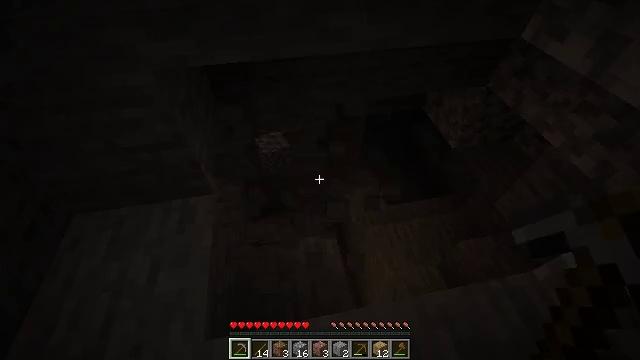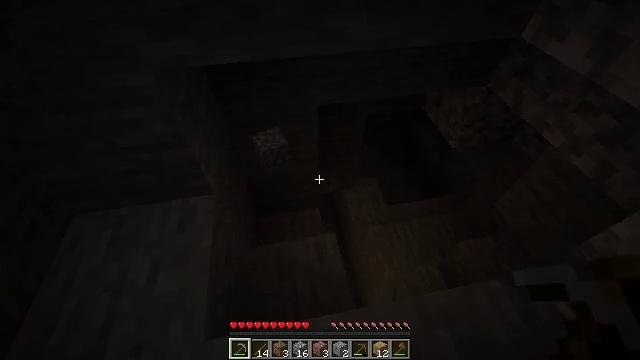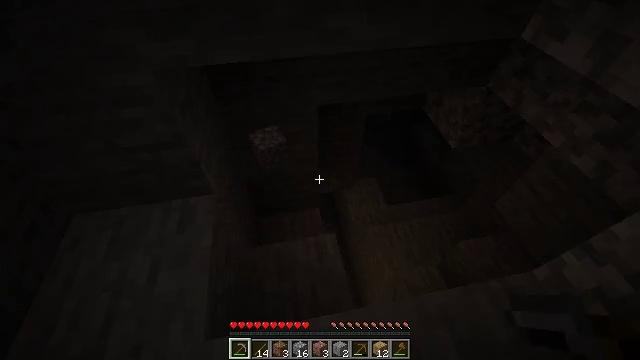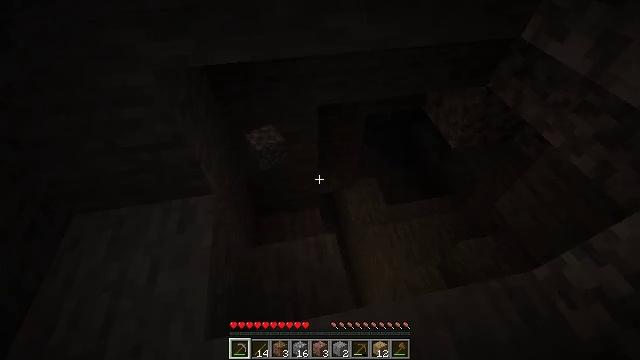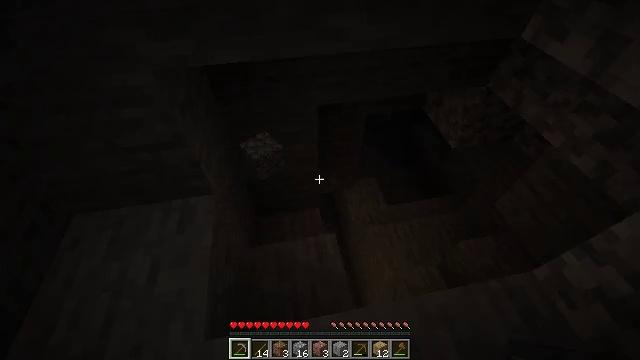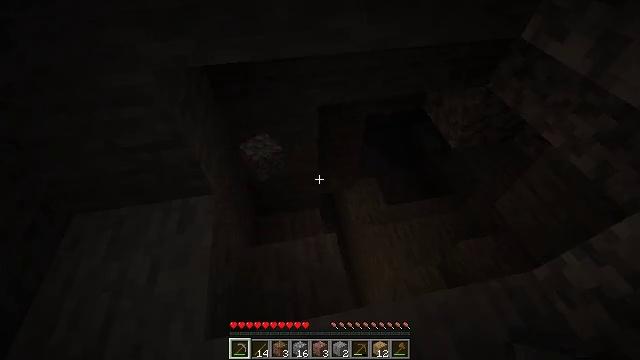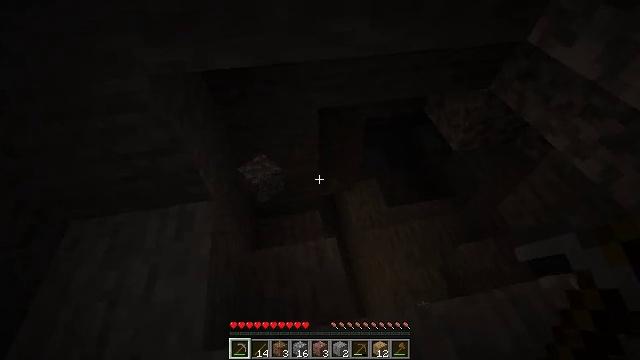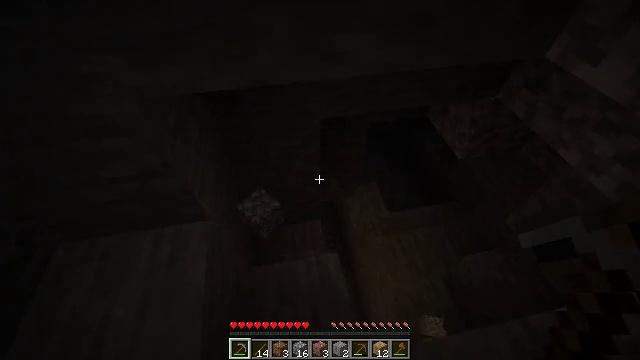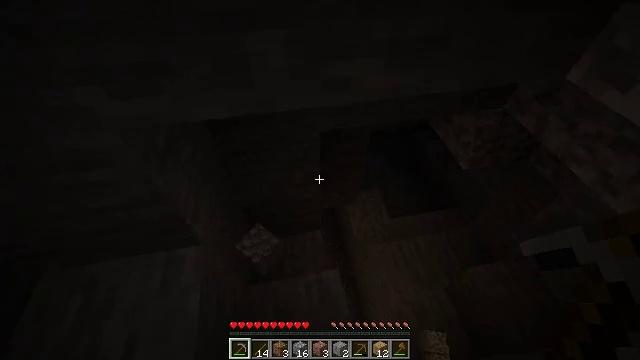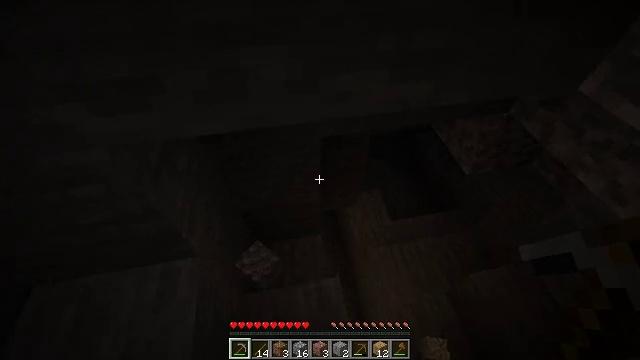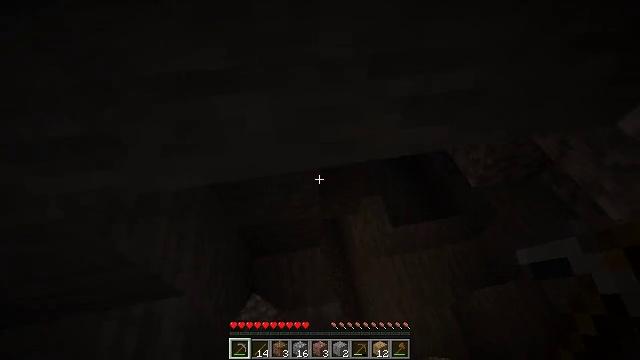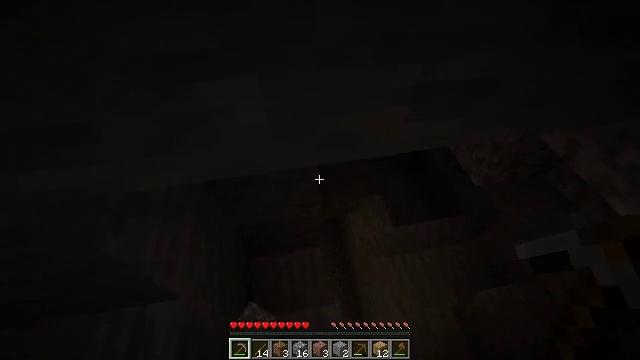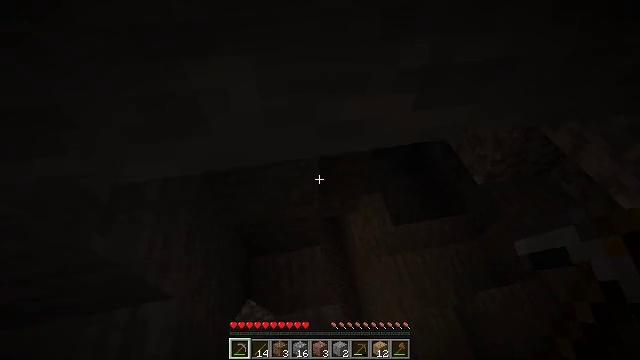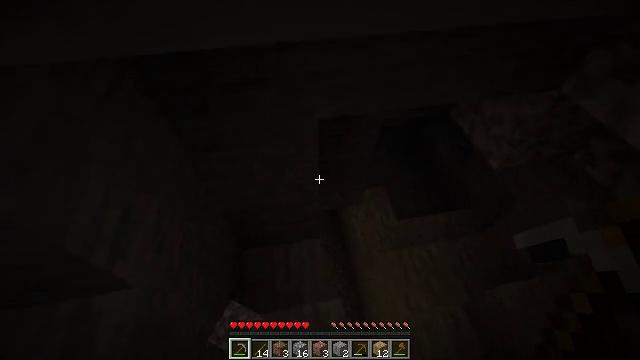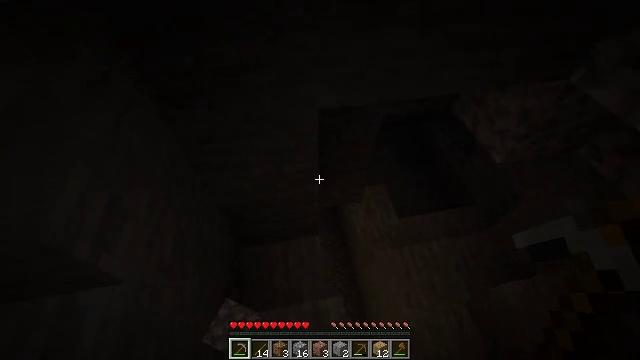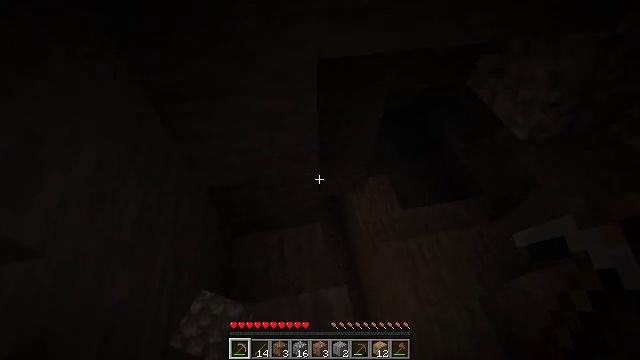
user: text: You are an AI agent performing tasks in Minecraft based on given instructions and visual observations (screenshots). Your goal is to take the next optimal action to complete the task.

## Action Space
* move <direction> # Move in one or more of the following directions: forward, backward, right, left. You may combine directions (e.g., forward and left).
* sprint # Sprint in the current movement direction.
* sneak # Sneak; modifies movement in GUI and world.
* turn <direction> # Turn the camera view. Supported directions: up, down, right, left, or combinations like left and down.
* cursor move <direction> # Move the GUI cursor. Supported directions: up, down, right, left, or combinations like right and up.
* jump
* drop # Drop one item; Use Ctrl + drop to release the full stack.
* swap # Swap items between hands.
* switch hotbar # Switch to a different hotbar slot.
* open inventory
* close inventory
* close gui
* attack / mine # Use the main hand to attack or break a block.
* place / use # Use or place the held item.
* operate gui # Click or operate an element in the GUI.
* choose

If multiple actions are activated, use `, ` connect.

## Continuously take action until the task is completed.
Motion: motion action
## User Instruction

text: Attack the oak planks to recycle it.
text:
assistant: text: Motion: attack / mine
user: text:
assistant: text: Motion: attack / mine
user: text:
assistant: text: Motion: no_op
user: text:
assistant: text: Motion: no_op
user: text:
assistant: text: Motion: no_op
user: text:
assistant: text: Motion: move forward
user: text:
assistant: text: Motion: move forward
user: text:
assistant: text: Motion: move forward
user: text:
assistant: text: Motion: move forward
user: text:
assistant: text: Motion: no_op
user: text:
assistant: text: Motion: no_op
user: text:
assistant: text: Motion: no_op
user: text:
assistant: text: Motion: no_op
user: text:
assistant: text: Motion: no_op
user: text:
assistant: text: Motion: no_op
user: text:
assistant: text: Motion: no_op
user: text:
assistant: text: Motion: no_op
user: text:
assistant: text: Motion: turn right
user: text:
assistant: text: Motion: turn right
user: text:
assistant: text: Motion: turn right
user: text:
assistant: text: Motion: turn right
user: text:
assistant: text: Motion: turn right
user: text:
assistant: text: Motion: turn right
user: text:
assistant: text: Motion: move left, turn right
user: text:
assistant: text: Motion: move left, turn right
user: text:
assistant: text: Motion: move left, turn right
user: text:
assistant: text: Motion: move left, turn right
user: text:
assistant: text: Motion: move left, turn right
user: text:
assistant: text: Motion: turn right
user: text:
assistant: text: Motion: turn right